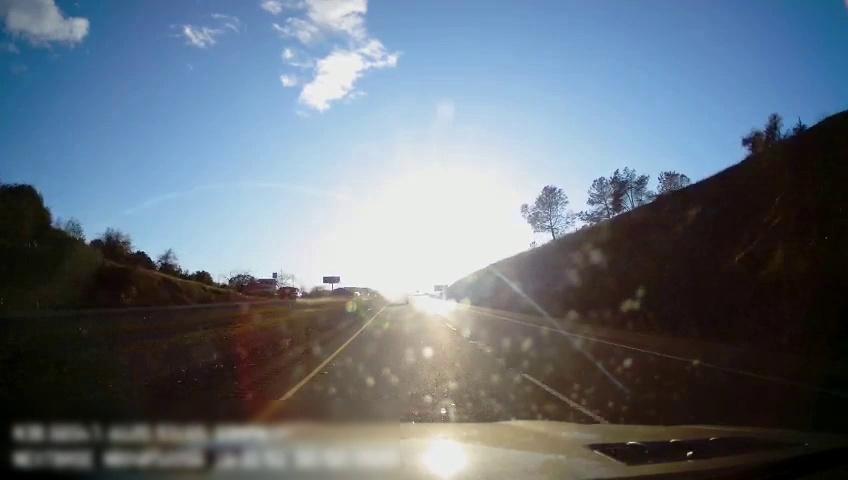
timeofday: Day
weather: Sunny
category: Drivable Space
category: Drivable Space
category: Vehicles | SUV
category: Vehicles | Truck
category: Lanes | Current Lane
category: Lanes | Current Lane
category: Lanes | Alternate Lane